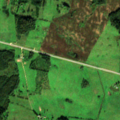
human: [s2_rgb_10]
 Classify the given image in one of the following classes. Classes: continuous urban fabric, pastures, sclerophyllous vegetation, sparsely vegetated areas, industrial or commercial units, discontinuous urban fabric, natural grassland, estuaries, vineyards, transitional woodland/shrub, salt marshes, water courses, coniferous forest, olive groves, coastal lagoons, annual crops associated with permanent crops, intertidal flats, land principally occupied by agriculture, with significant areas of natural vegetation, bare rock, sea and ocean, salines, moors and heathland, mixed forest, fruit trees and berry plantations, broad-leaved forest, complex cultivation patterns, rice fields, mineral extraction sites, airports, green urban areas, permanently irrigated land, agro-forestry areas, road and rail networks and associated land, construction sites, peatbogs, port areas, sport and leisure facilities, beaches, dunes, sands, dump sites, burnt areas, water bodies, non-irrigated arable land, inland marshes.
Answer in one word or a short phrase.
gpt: non-irrigated arable land, pastures, broad-leaved forest, mixed forest